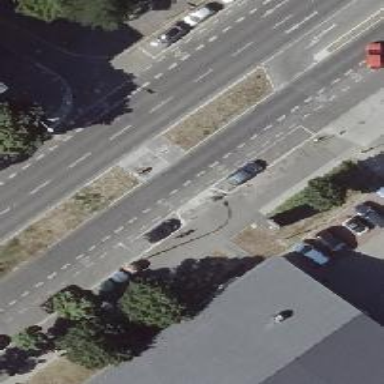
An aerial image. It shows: Footway crossing with island. The cycleway surface is asphalt.